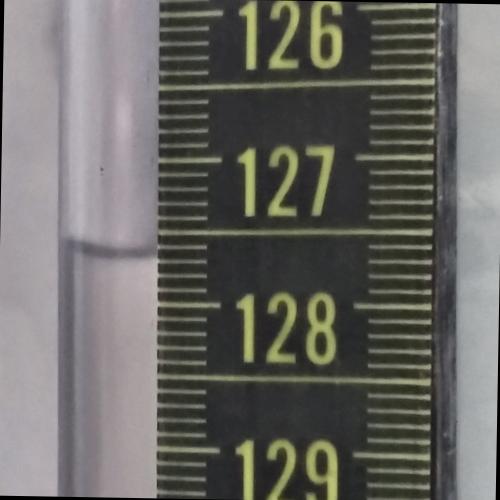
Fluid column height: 127.7 cm